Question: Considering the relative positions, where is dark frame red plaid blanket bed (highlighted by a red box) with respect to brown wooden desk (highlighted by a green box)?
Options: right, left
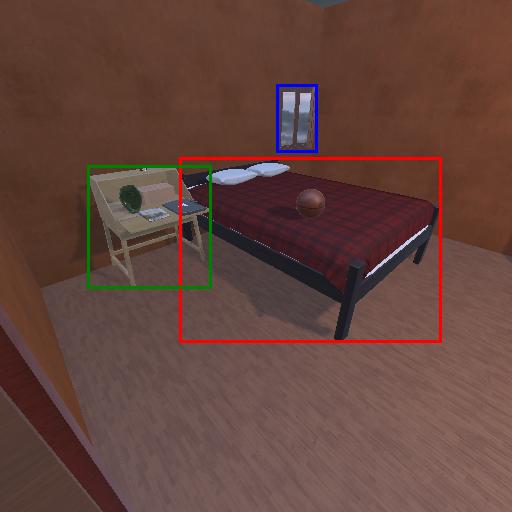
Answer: right